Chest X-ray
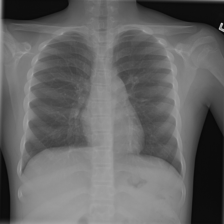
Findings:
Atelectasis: negative
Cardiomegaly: negative
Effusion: negative
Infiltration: positive
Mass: negative
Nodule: negative
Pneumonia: negative
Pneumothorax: negative
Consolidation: negative
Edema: negative
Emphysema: negative
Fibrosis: negative
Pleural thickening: negative
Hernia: negative